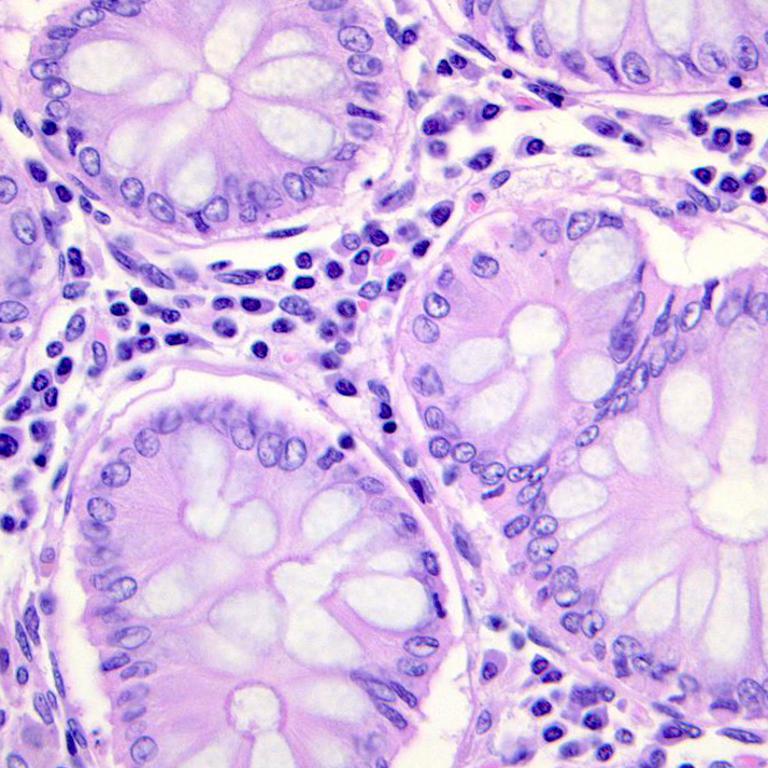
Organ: colon
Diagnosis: benign